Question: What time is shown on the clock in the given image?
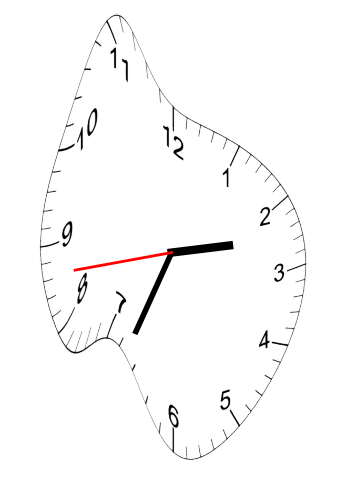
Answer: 02:33:43